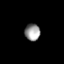
Tissue: prostate
Cell type: T cells
Senescence score: 0.36
Nuclear area (px): 253
Mean DAPI intensity: 151.051